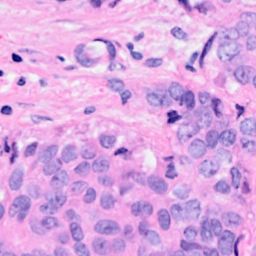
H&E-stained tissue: Breast